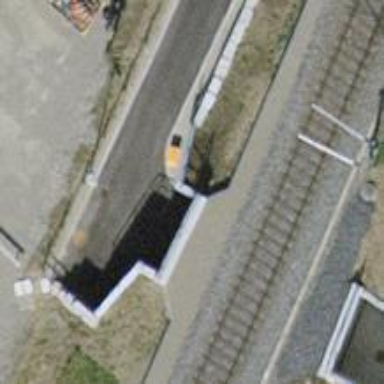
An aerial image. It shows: Footway tunnel.